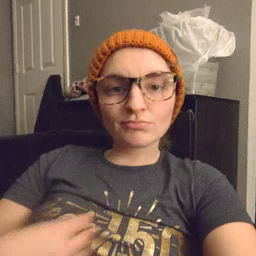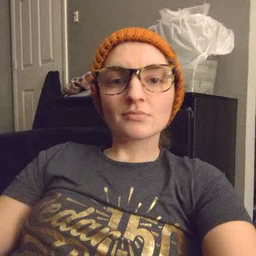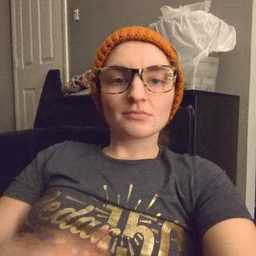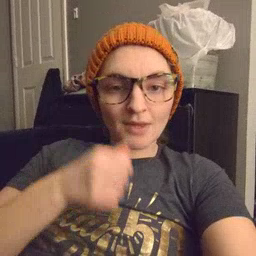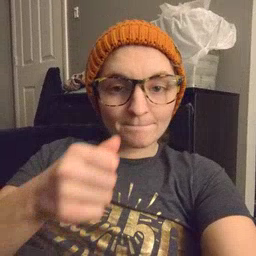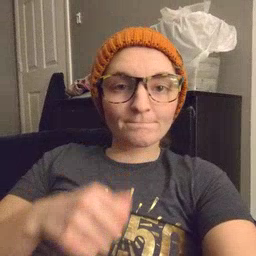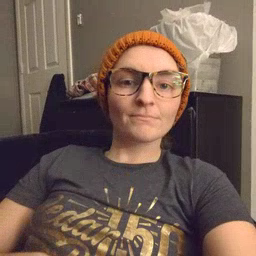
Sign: hide